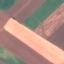
Land use / land cover class: AnnualCrop